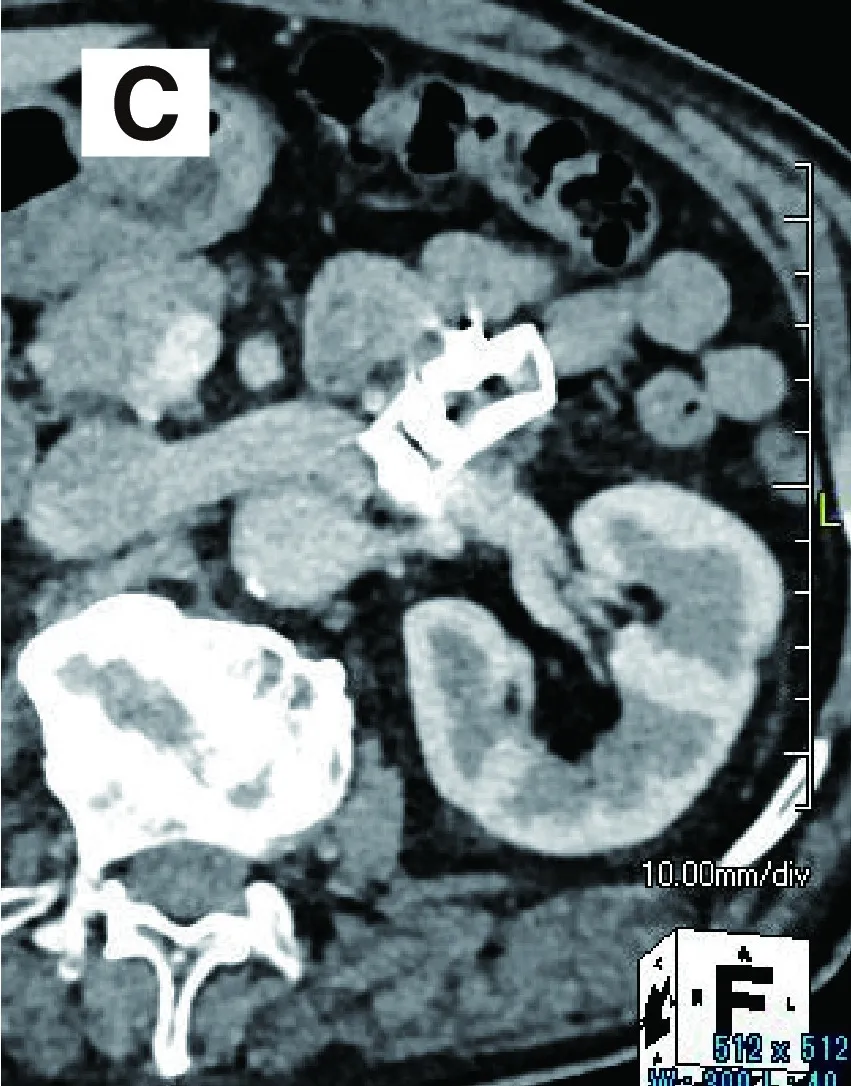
Fig. 1 Serial enhanced CT. (C) One year after the procedure. The aneurysm has disappeared completely. No thrombus is present in the LRV. CT: computed tomography; LRV: left renal vein.
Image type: radiology (ct)